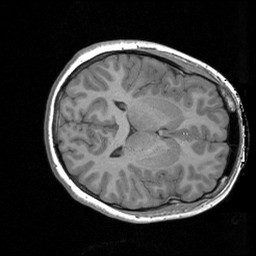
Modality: T1w
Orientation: axial